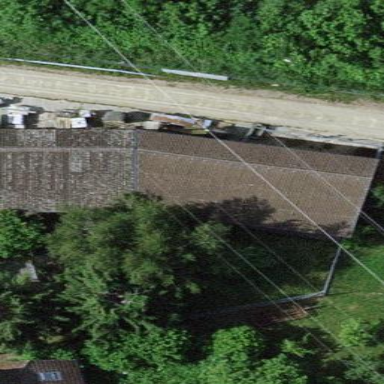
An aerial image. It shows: Barn.